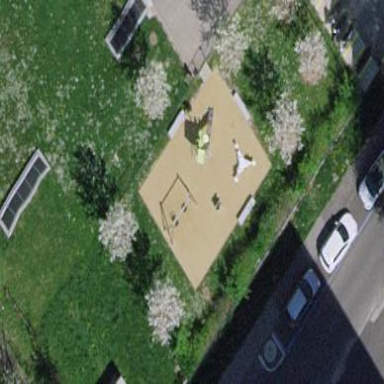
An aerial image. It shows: Playground area for leisure activities on the land.